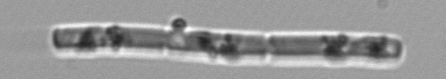
Label: Guinardia_delicatula